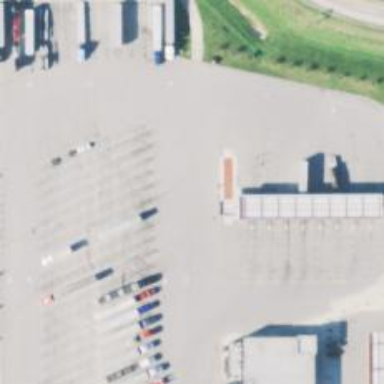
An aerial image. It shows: Weighbridge facility.